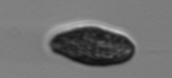
Label: Pseudochattonella_farcimen